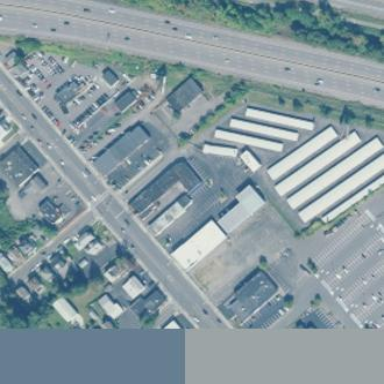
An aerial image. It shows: Retail area.